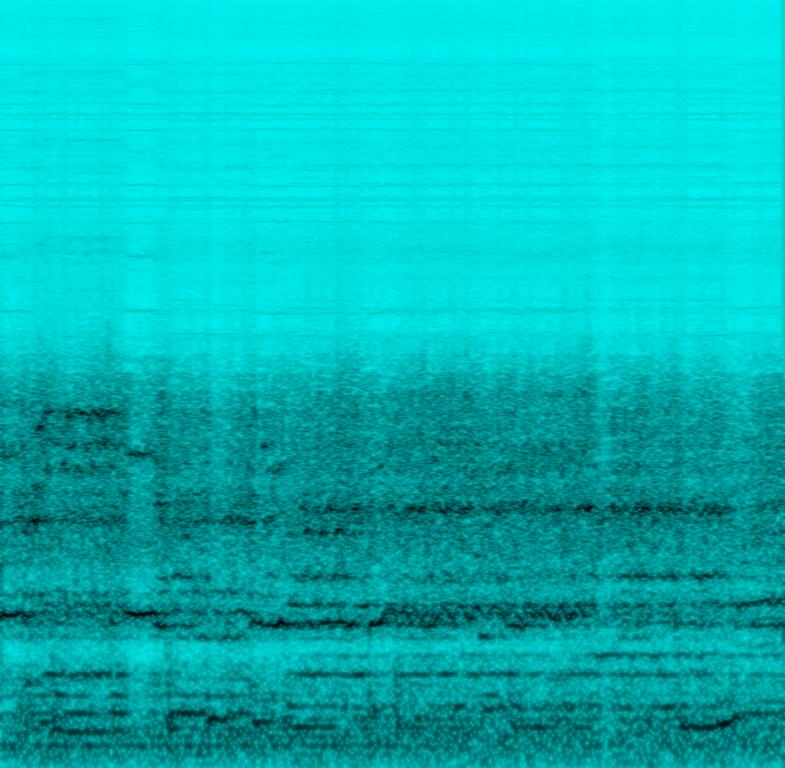
This is a very distorted tape recording of a gospel song. A choir with a male lead vocal can be heard singing passionately. The loud volume of electric guitar and the acoustic drums can be heard in the track. This track could be used in a nightmare sequence in the  soundtrack of a horror movie.